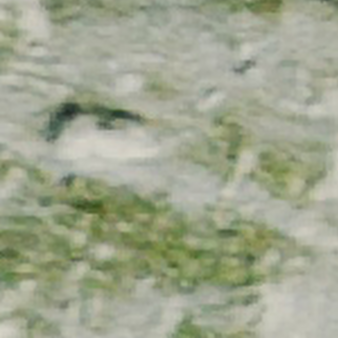
Label: other